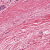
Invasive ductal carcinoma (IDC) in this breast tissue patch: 0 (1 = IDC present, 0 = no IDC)